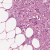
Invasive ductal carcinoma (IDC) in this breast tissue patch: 1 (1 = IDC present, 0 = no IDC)